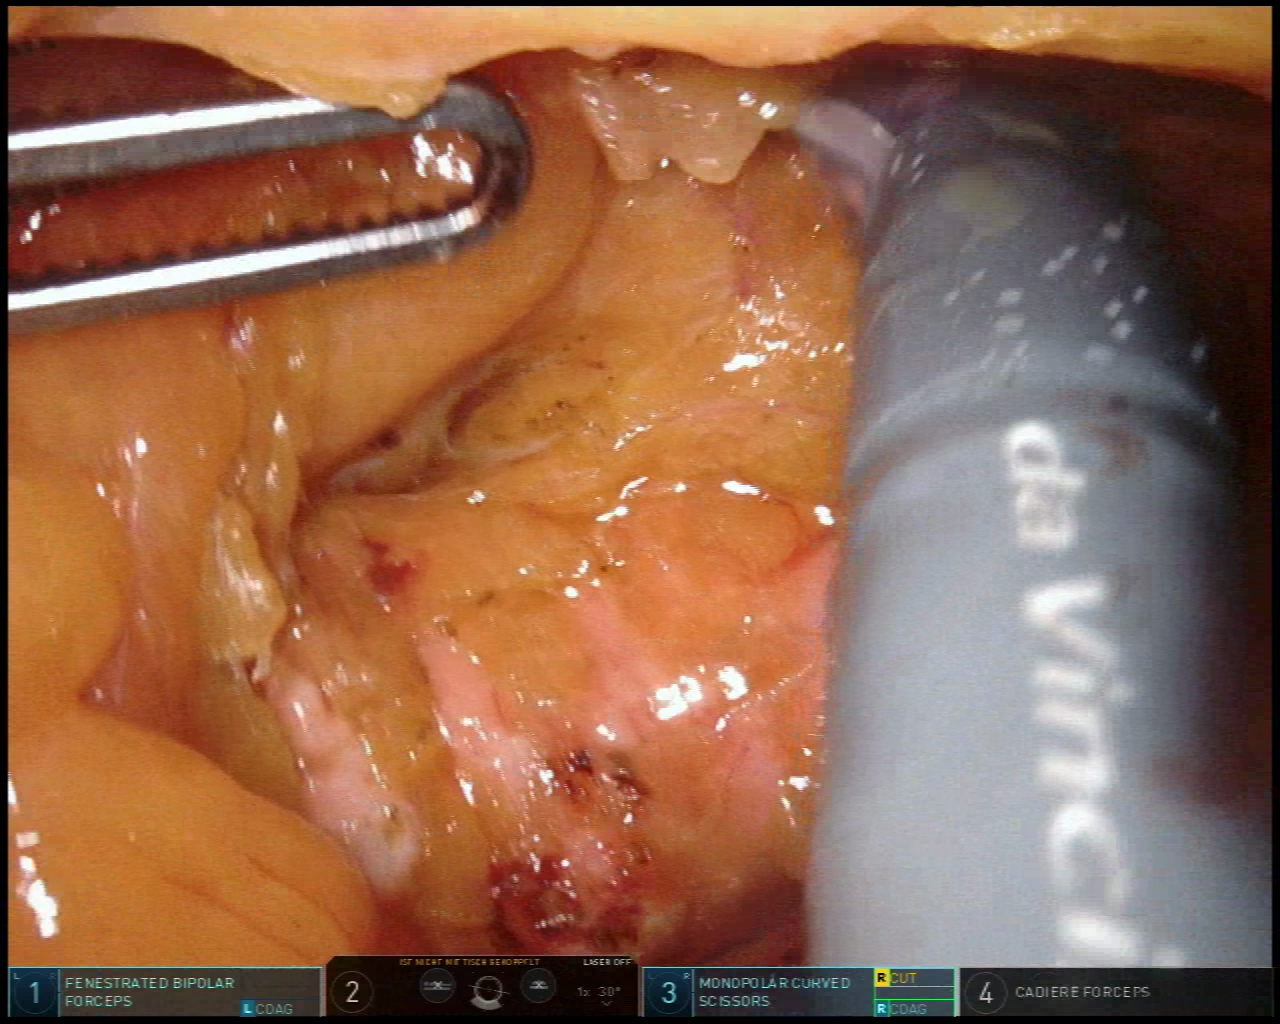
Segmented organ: pancreas
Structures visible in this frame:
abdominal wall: no
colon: no
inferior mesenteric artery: no
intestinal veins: no
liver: no
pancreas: yes
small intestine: no
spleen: no
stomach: no
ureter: no
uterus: no
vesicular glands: no